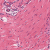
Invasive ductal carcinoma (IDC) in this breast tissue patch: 0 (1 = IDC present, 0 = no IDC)